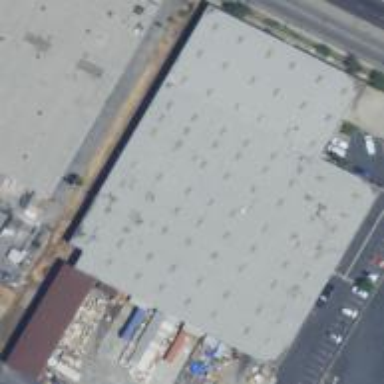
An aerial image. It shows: Warehouse building.